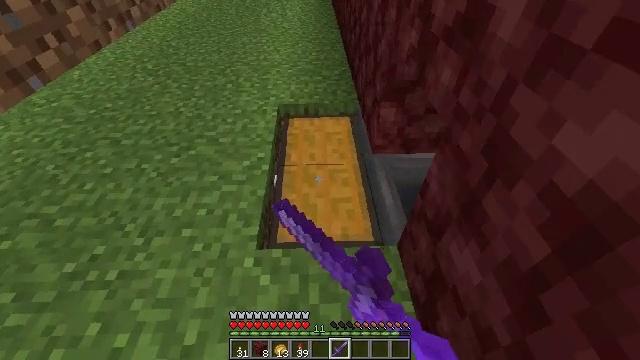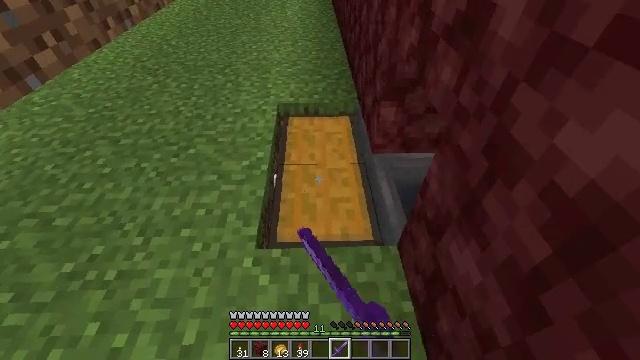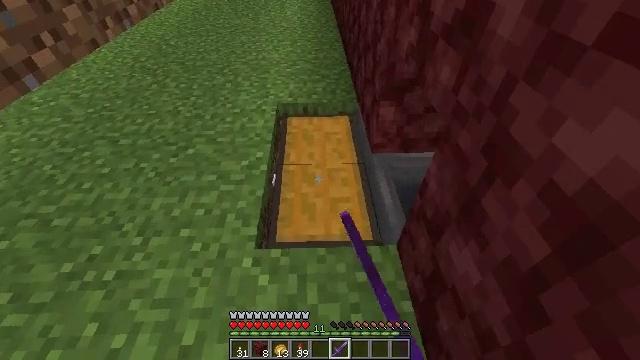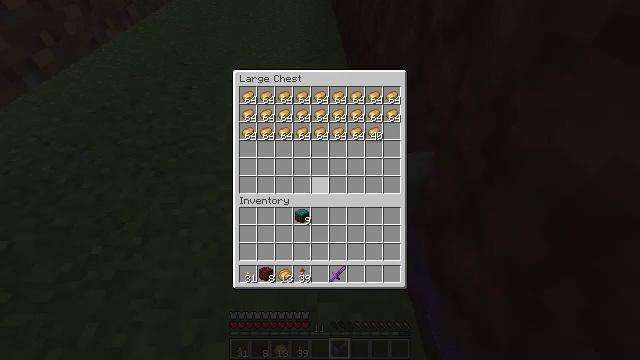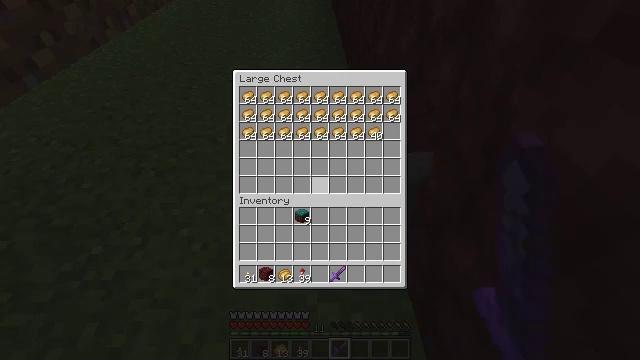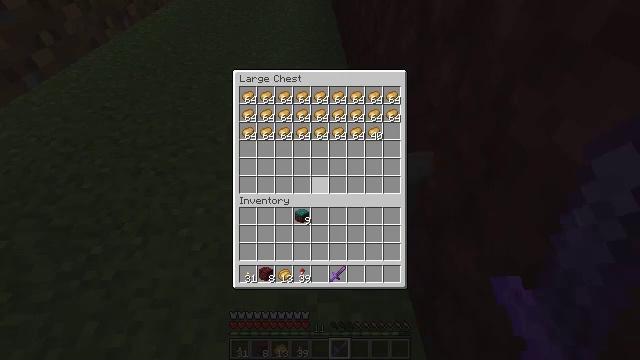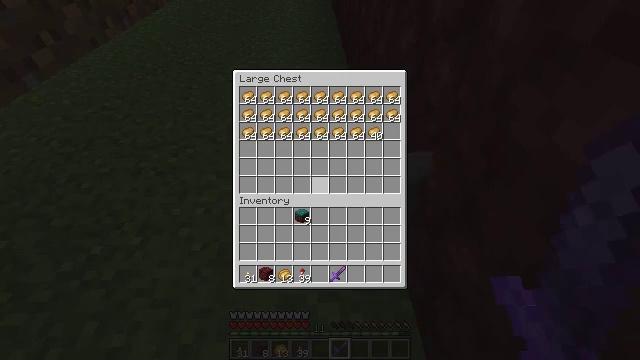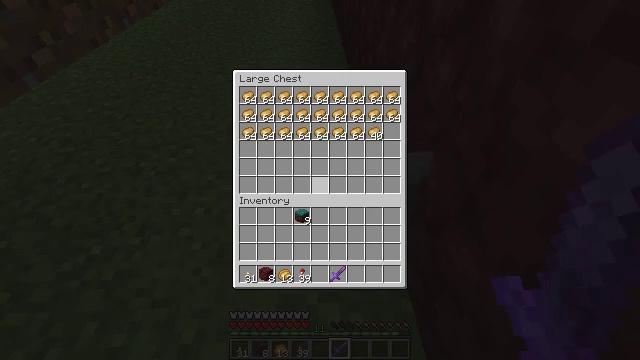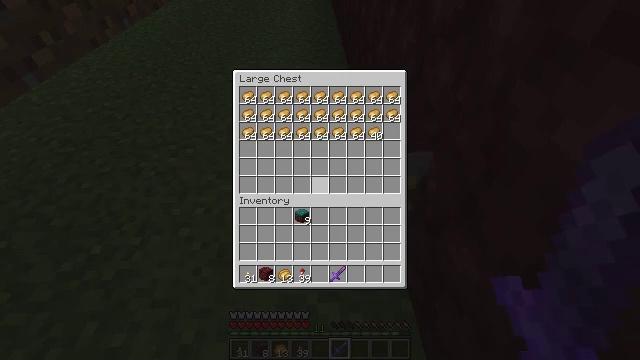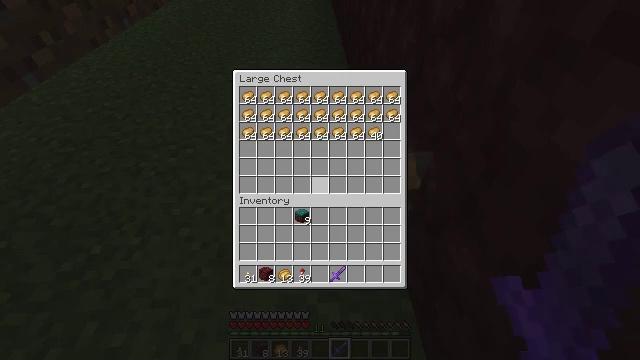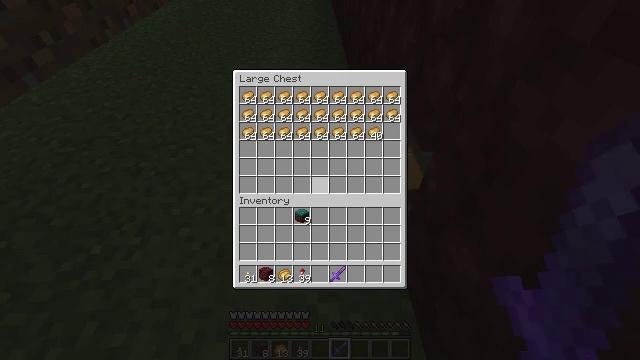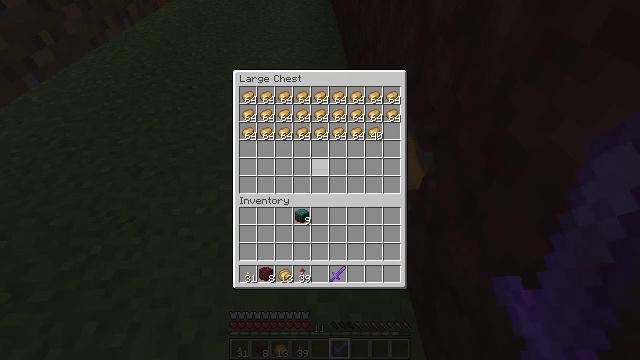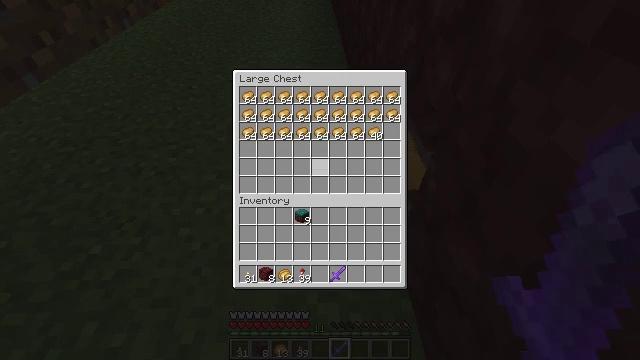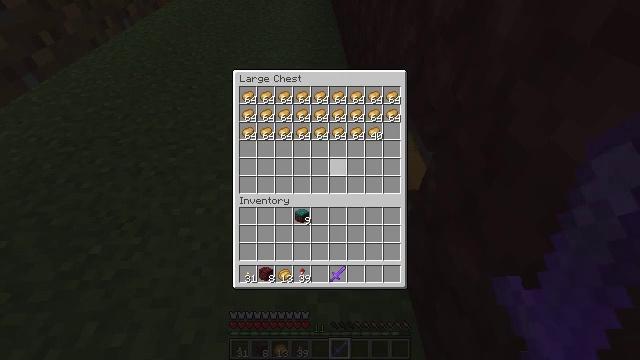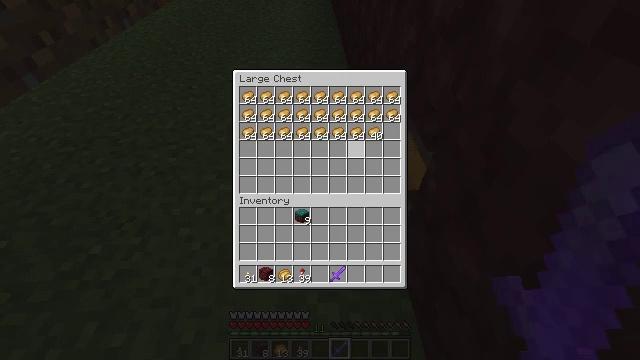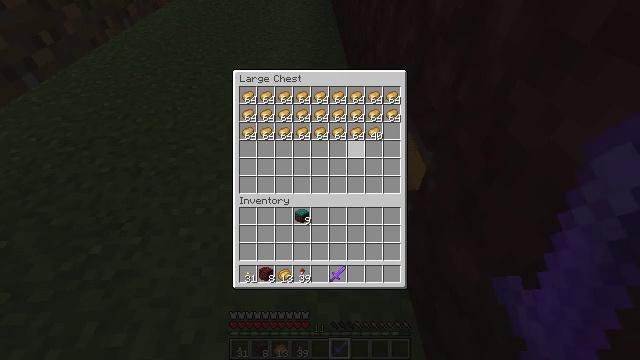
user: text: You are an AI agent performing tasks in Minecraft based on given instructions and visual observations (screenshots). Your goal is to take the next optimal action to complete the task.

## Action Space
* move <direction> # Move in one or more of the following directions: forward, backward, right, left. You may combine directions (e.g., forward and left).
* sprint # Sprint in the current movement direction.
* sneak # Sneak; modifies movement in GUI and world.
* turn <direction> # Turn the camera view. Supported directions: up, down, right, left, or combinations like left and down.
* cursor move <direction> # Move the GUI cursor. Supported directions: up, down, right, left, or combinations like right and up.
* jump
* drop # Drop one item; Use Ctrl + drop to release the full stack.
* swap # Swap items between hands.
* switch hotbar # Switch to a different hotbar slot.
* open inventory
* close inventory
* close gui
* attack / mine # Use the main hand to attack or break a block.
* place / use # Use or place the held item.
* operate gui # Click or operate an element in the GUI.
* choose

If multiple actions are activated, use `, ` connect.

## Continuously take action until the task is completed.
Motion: motion action
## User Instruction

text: craft item air
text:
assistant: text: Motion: no_op
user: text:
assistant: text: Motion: no_op
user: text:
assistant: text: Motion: open gui
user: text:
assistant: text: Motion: no_op
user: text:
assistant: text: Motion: no_op
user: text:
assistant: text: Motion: no_op
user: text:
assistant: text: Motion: no_op
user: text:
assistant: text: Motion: no_op
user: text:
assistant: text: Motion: no_op
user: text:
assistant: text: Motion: no_op
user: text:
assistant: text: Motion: no_op
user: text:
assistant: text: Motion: cursor move up
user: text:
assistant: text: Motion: cursor move right and up
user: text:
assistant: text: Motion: cursor move right and up
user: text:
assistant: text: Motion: no_op
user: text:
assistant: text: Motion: no_op
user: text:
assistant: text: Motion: no_op
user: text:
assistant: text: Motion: cursor move left and up
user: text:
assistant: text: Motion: cursor move left and up
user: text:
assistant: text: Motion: cursor move left and up
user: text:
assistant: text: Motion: cursor move left and up
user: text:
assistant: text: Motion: cursor move left
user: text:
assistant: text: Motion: no_op
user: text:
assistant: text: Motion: no_op
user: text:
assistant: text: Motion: no_op
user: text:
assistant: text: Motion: cursor move right
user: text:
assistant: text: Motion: no_op
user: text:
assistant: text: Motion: no_op
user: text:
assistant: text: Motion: no_op
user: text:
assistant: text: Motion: no_op